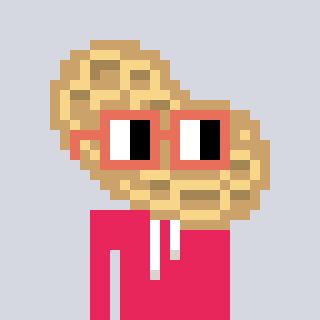
a pixel art character with square orange glasses, a peanut-shaped head and a redpinkish-colored body on a cool background